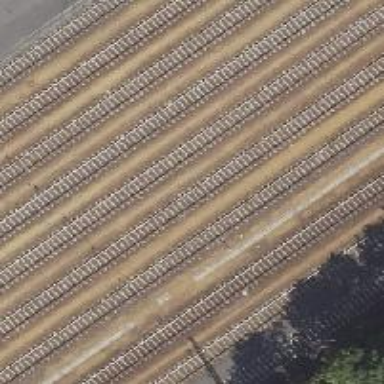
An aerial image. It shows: Railway yard.